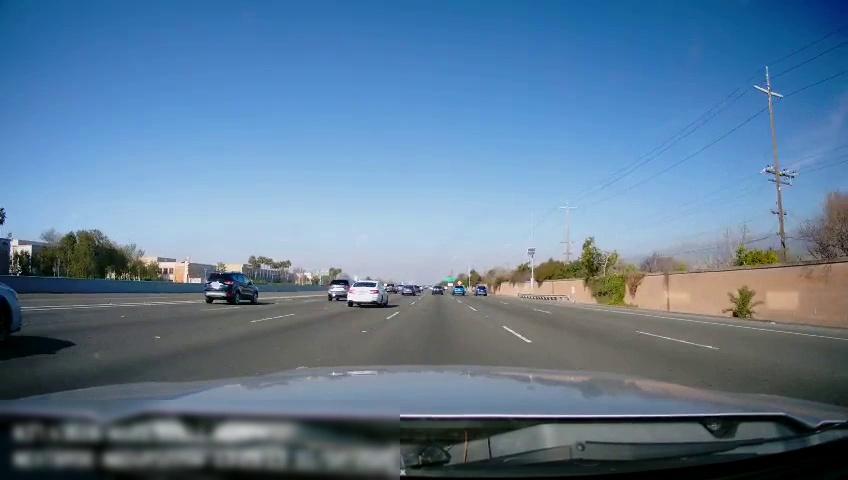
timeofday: Day
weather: Sunny
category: Drivable Space
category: Vehicles | SUV
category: Vehicles | SUV
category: Vehicles | SUV
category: Vehicles | SUV
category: Vehicles | Car
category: Vehicles | SUV
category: Vehicles | Car
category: Vehicles | SUV
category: Vehicles | SUV
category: Lanes | Alternate Lane
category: Lanes | Alternate Lane
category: Lanes | Alternate Lane
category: Lanes | Current Lane
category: Lanes | Alternate Lane
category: Lanes | Alternate Lane
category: Lanes | Alternate Lane
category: Lanes | Alternate Lane
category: Lanes | Alternate Lane